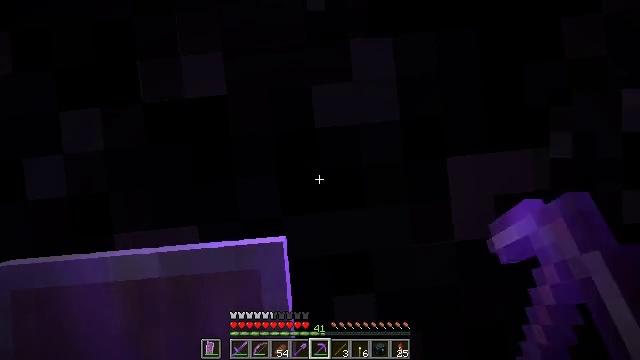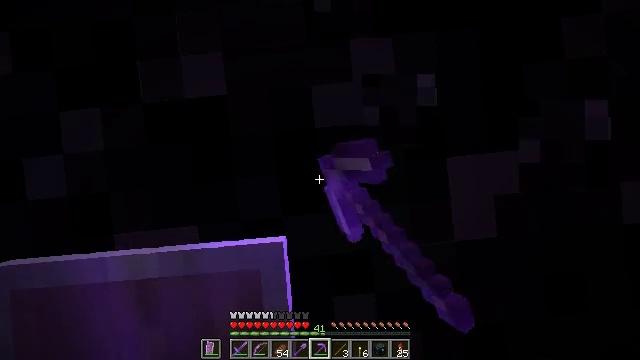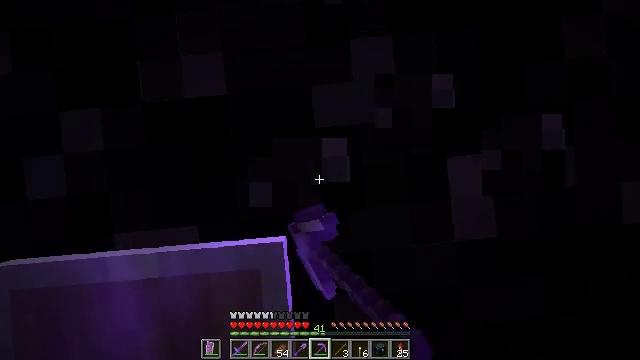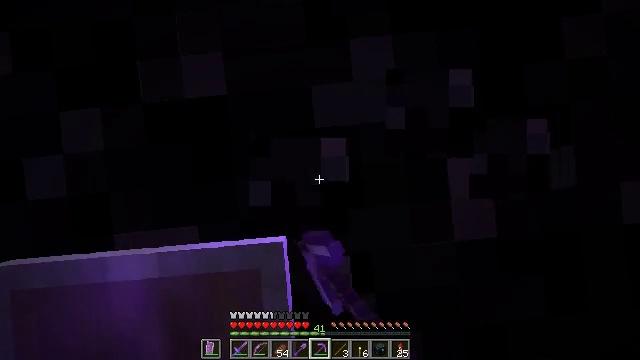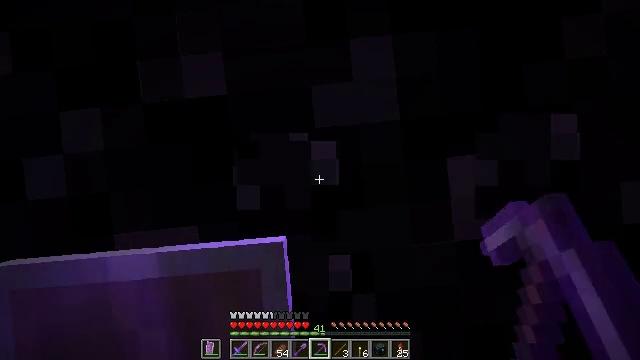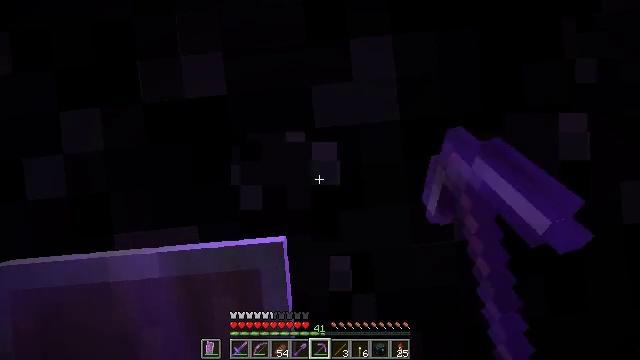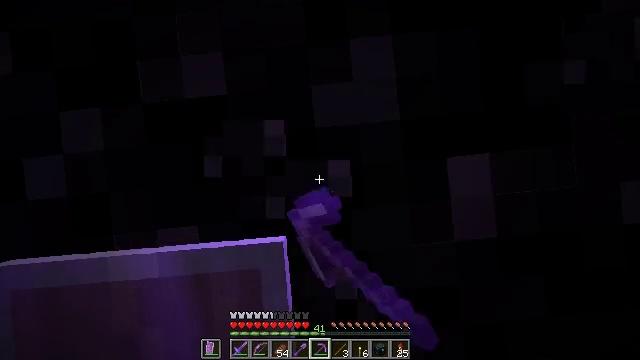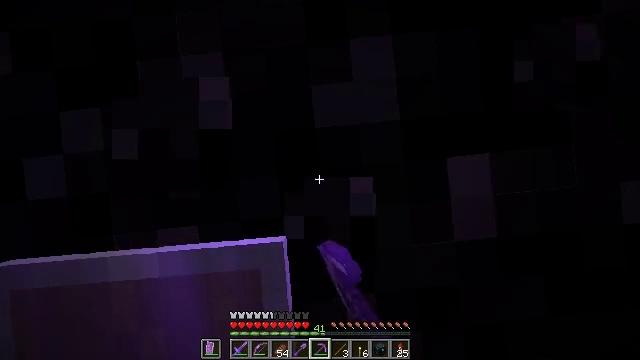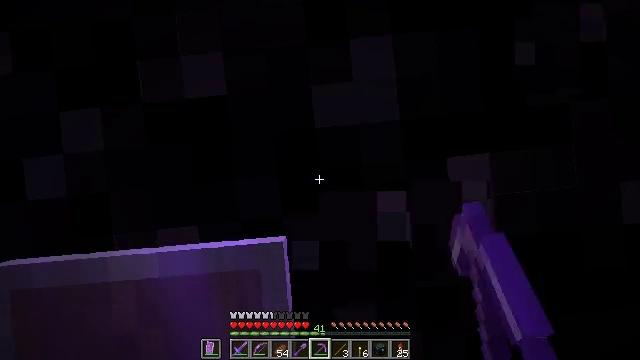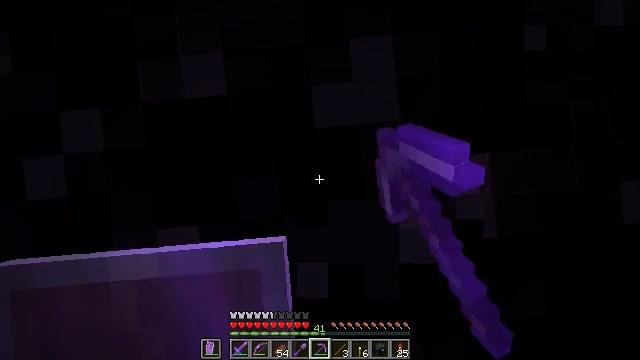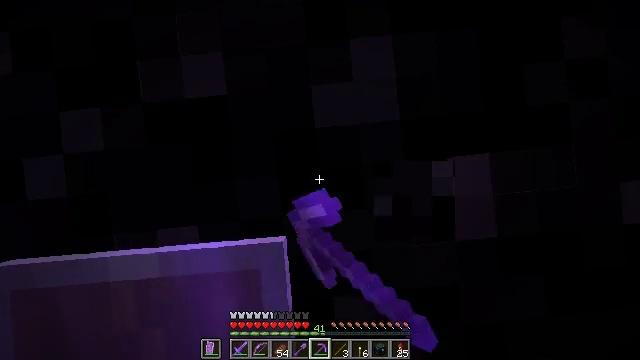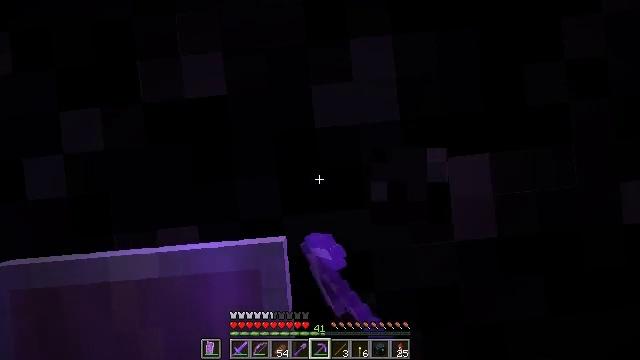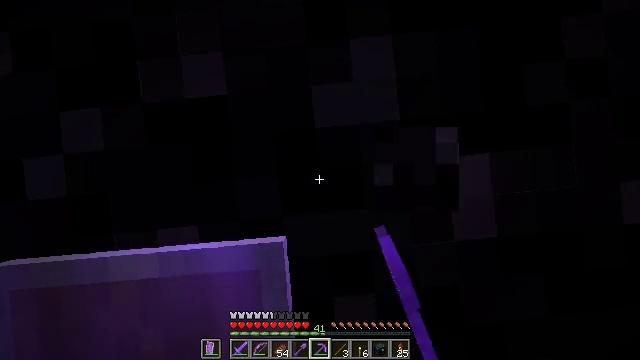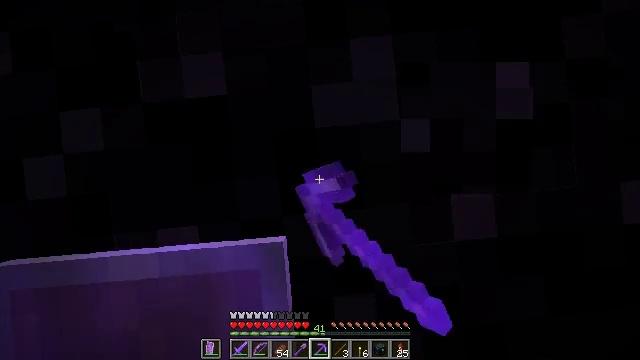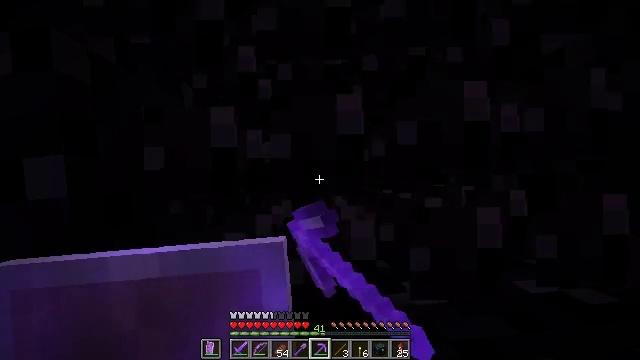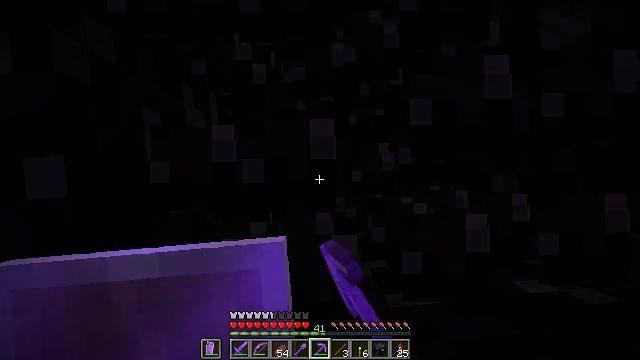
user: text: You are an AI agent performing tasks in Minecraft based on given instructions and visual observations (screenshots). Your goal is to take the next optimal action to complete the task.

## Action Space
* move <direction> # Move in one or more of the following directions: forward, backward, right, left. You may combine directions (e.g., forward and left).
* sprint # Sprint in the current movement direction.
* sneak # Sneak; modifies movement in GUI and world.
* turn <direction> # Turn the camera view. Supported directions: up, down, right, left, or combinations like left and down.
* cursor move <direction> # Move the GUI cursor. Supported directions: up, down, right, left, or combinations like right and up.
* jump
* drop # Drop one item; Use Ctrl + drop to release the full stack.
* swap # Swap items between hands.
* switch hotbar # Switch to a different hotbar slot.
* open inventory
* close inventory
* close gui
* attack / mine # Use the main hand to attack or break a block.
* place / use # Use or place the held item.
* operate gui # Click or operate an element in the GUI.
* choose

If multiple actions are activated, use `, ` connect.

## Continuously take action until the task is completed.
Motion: motion action
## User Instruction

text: Break the obsidian using a diamond or netherite pickaxe.
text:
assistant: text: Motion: attack / mine
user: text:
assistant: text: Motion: attack / mine
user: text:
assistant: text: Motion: attack / mine
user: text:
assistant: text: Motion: attack / mine
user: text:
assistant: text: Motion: attack / mine
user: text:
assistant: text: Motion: attack / mine
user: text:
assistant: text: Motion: attack / mine
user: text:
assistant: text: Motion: attack / mine
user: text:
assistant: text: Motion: attack / mine
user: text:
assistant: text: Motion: attack / mine
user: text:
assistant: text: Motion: attack / mine
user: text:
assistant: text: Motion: attack / mine
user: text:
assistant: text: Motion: attack / mine
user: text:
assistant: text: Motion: attack / mine
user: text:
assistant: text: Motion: attack / mine
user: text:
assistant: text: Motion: attack / mine
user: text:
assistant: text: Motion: attack / mine
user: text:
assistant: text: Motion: attack / mine
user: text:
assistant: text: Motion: attack / mine
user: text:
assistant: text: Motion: attack / mine
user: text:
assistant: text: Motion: attack / mine
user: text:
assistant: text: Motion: attack / mine
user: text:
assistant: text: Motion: attack / mine
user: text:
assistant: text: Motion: attack / mine
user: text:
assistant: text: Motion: attack / mine
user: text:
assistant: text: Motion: attack / mine
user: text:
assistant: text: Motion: attack / mine
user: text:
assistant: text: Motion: attack / mine
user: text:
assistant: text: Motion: attack / mine
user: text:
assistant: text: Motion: attack / mine